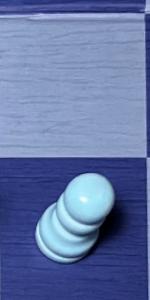
Label: Pawn_White